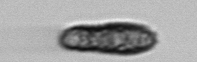
Label: Pseudochattonella_farcimen